Question: I am trying to use SpringXD to stream some JSON metrics data to a Oracle database.
I am using this example from here: <URL>
Http call being made: <URL>
My shell cmd.
'''
stream create earthData --definition "trigger|usgs| jdbc --columns='mag,place,time,updated,tz,url,felt,cdi,mni,alert,tsunami,status,sig,net,code,ids,souces,types,nst,dmin,rms,gap,magnitude_type' --driverClassName=driver --username=username --password --url=url --tableName=Test_Table" --deploy
'''
I would like to capture just the properties portion of this JSON response into the given table columns. I got it to the point where it doesn't give me a error on the hashing but instead just deposits a bunch of nulls into the column.
I think my problem is the parsing of the JSON itself. Since really the properties is in the Features array. Can SpringXD distinguish this for me out of the box or will I need to write a custom processor?
Here is a look at what the database looks like after a successful cmd.

Any advice? Im new to parsing JSON in this fashion and im not really sure how to find more documentation or examples with SpringXD itself.
Here is reference to the documentation: <URL>
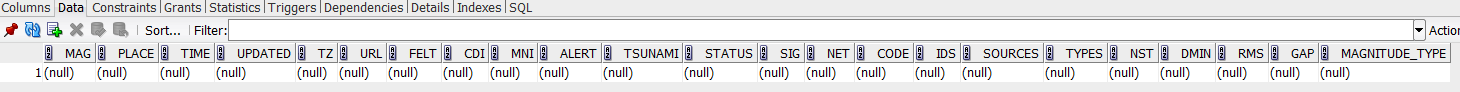
Answer: The transformer in the JDBC sink expects a simple document that can converted to a map of keys/values. You would need to add a transformer upstream, perhaps in your 'usgs' processor or even a separate processor. You could use a '#jsonPath' expression to extract the properties key and make it the payload.